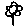
Label: flower